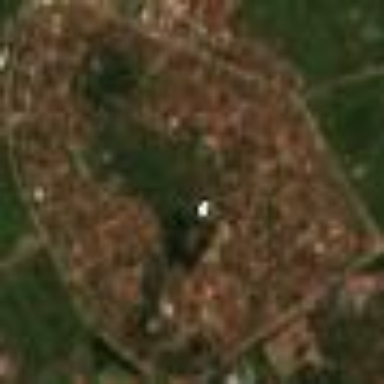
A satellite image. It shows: High-density residential area.